Field crop: maize
Growth stage: 2
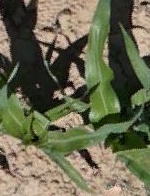
Species: maize